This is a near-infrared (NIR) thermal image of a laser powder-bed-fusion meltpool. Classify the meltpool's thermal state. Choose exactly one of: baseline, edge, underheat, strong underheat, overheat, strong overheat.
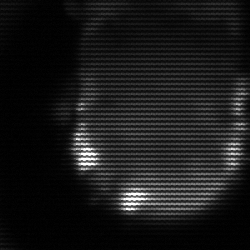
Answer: edge